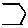
Label: hexagon